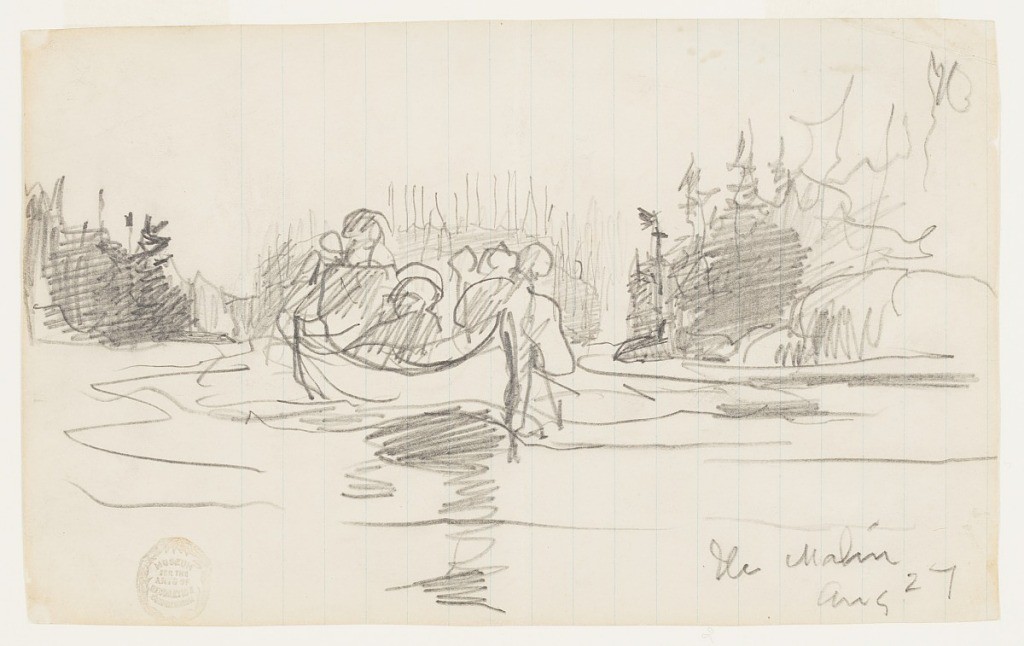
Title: Canoe with Three Men, Ile Maligne, Quebec
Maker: Winslow Homer, American, 1836–1910
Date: August 27, 1897
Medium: Graphite on paper
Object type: Drawing
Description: Sketch of a canoe with three male figures.